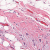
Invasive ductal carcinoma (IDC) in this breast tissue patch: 0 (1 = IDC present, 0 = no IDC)